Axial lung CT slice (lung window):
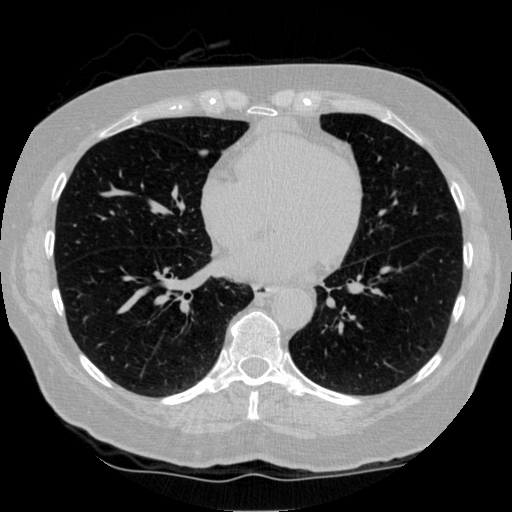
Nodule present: yes
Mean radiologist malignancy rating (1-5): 3